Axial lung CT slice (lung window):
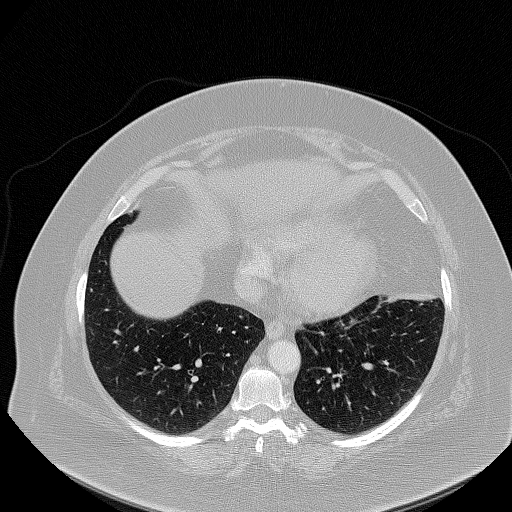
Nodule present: no